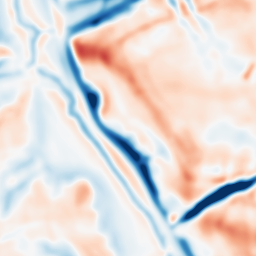
Category: multiscale
Decomposition family: dog
Decomposition parameters: sigma_low: 3
sigma_high: 10
Upsampling method: quintic
Upsampling parameters: scale: 4
Upsampling scale: 4